This is a demodulated (Hilbert-envelope) spectrum computed from a bearing vibration snapshot; the dashed markers indicate where each bearing fault type would appear (BPFO, BPFI, BSF, FTF). Determine the bearing's health state. Answer with exactly one of: normal, inner_race, outer_race, ball.
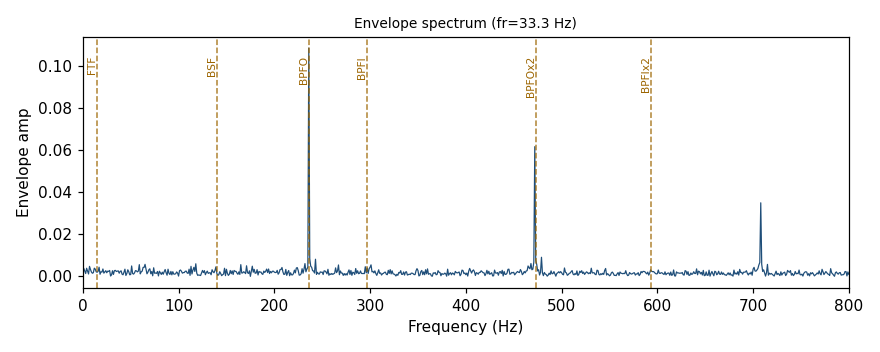
Answer: outer_race